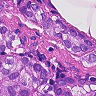
Metastatic tissue present: yes